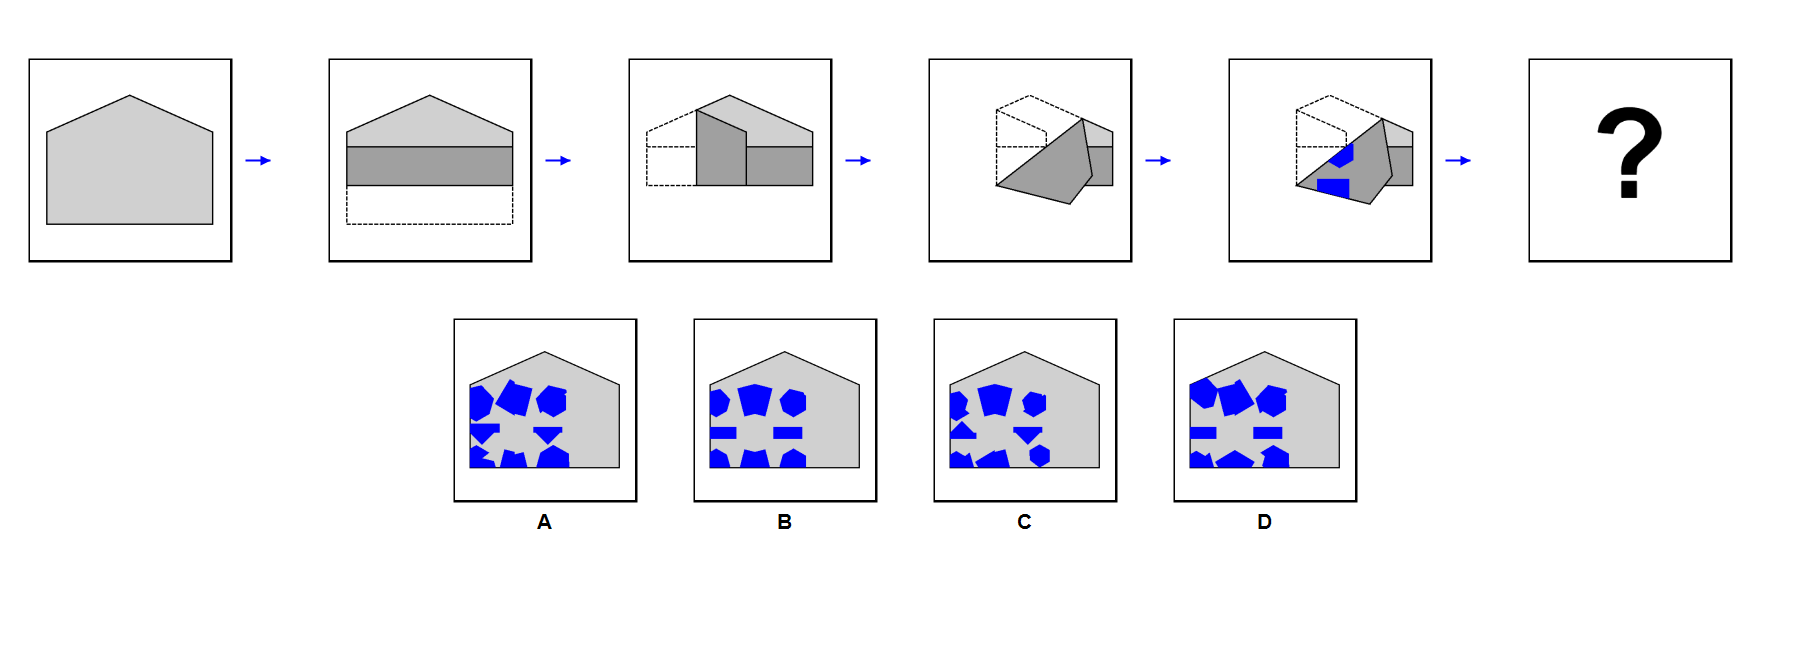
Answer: B